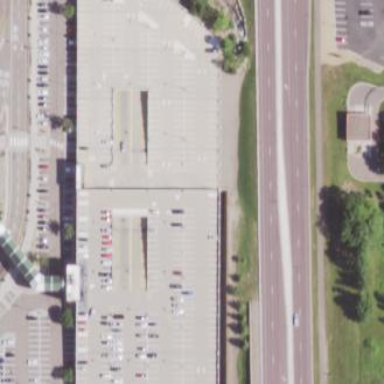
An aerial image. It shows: Multi-storey parking facility.